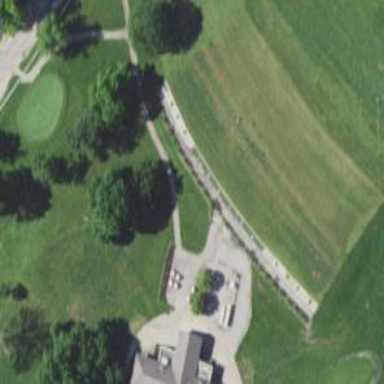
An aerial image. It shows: Grass area designated as golf tee.